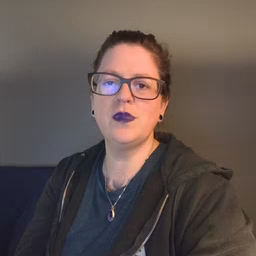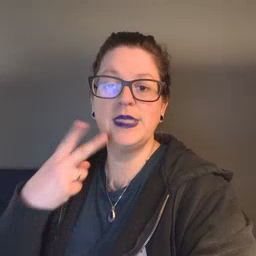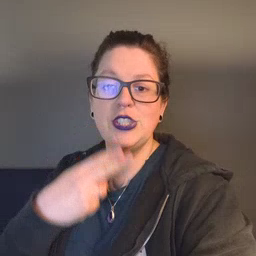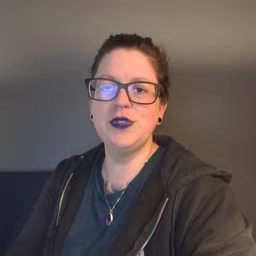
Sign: scissors